Field crop: maize
Growth stage: 2
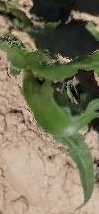
Species: maize